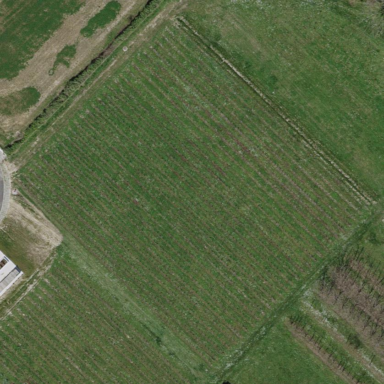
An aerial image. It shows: Beautiful vineyard in the countryside.